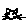
Label: cat